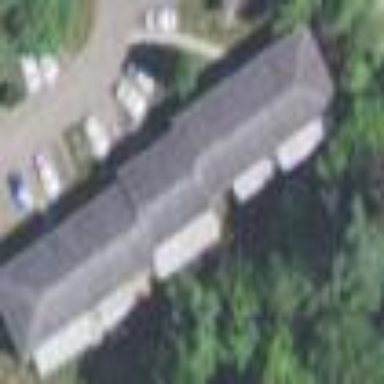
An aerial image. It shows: Terrace building.